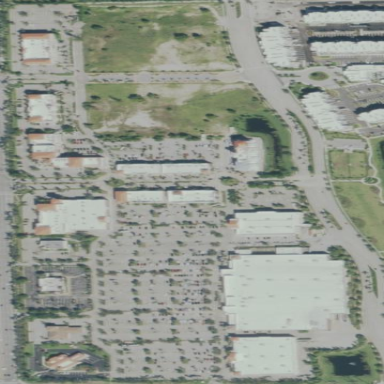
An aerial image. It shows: Retail area.